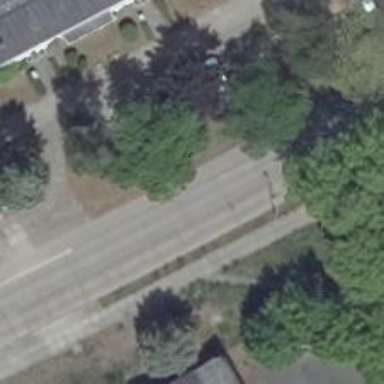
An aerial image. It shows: Residential road with concrete surface. Sidewalks are present on both sides.